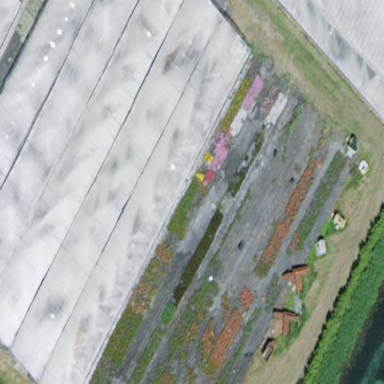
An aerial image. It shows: Greenhouse used for horticulture purposes.